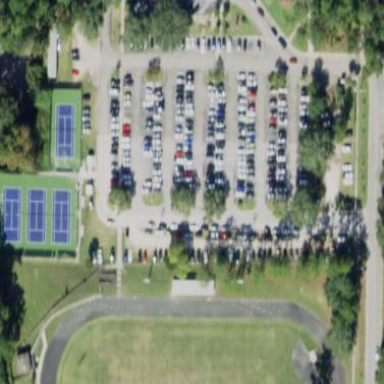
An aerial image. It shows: Parking area with compacted surface.